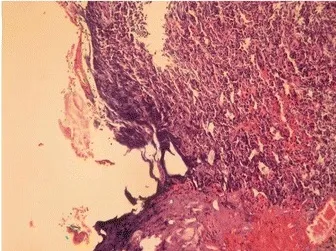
The resected specimen is positive for lymphoma cells, which are present at the cauterized margin (left side of the figure; hematoxylin and eosin stain, 100x) (c).
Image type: pathology (h&e)